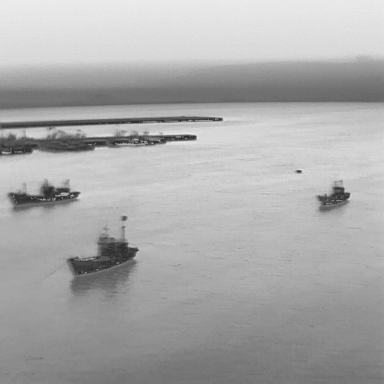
There are six bulk_carriers in the infrared image.